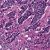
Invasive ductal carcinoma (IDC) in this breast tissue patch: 0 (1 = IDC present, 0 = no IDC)